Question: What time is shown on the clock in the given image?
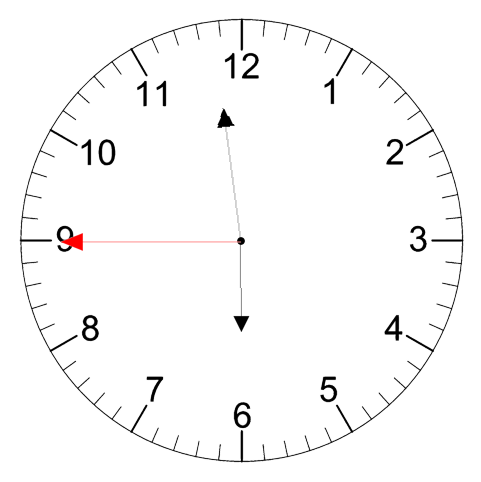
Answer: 05:58:45